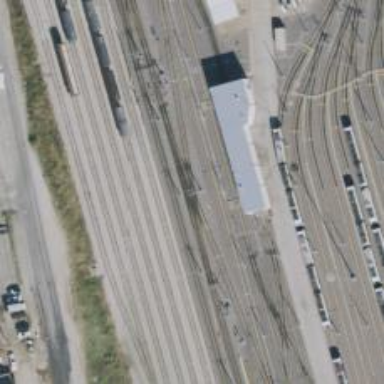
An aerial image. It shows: Railway crossing.